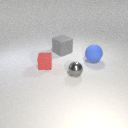
large blue rubber sphere to the right of large gray rubber cube